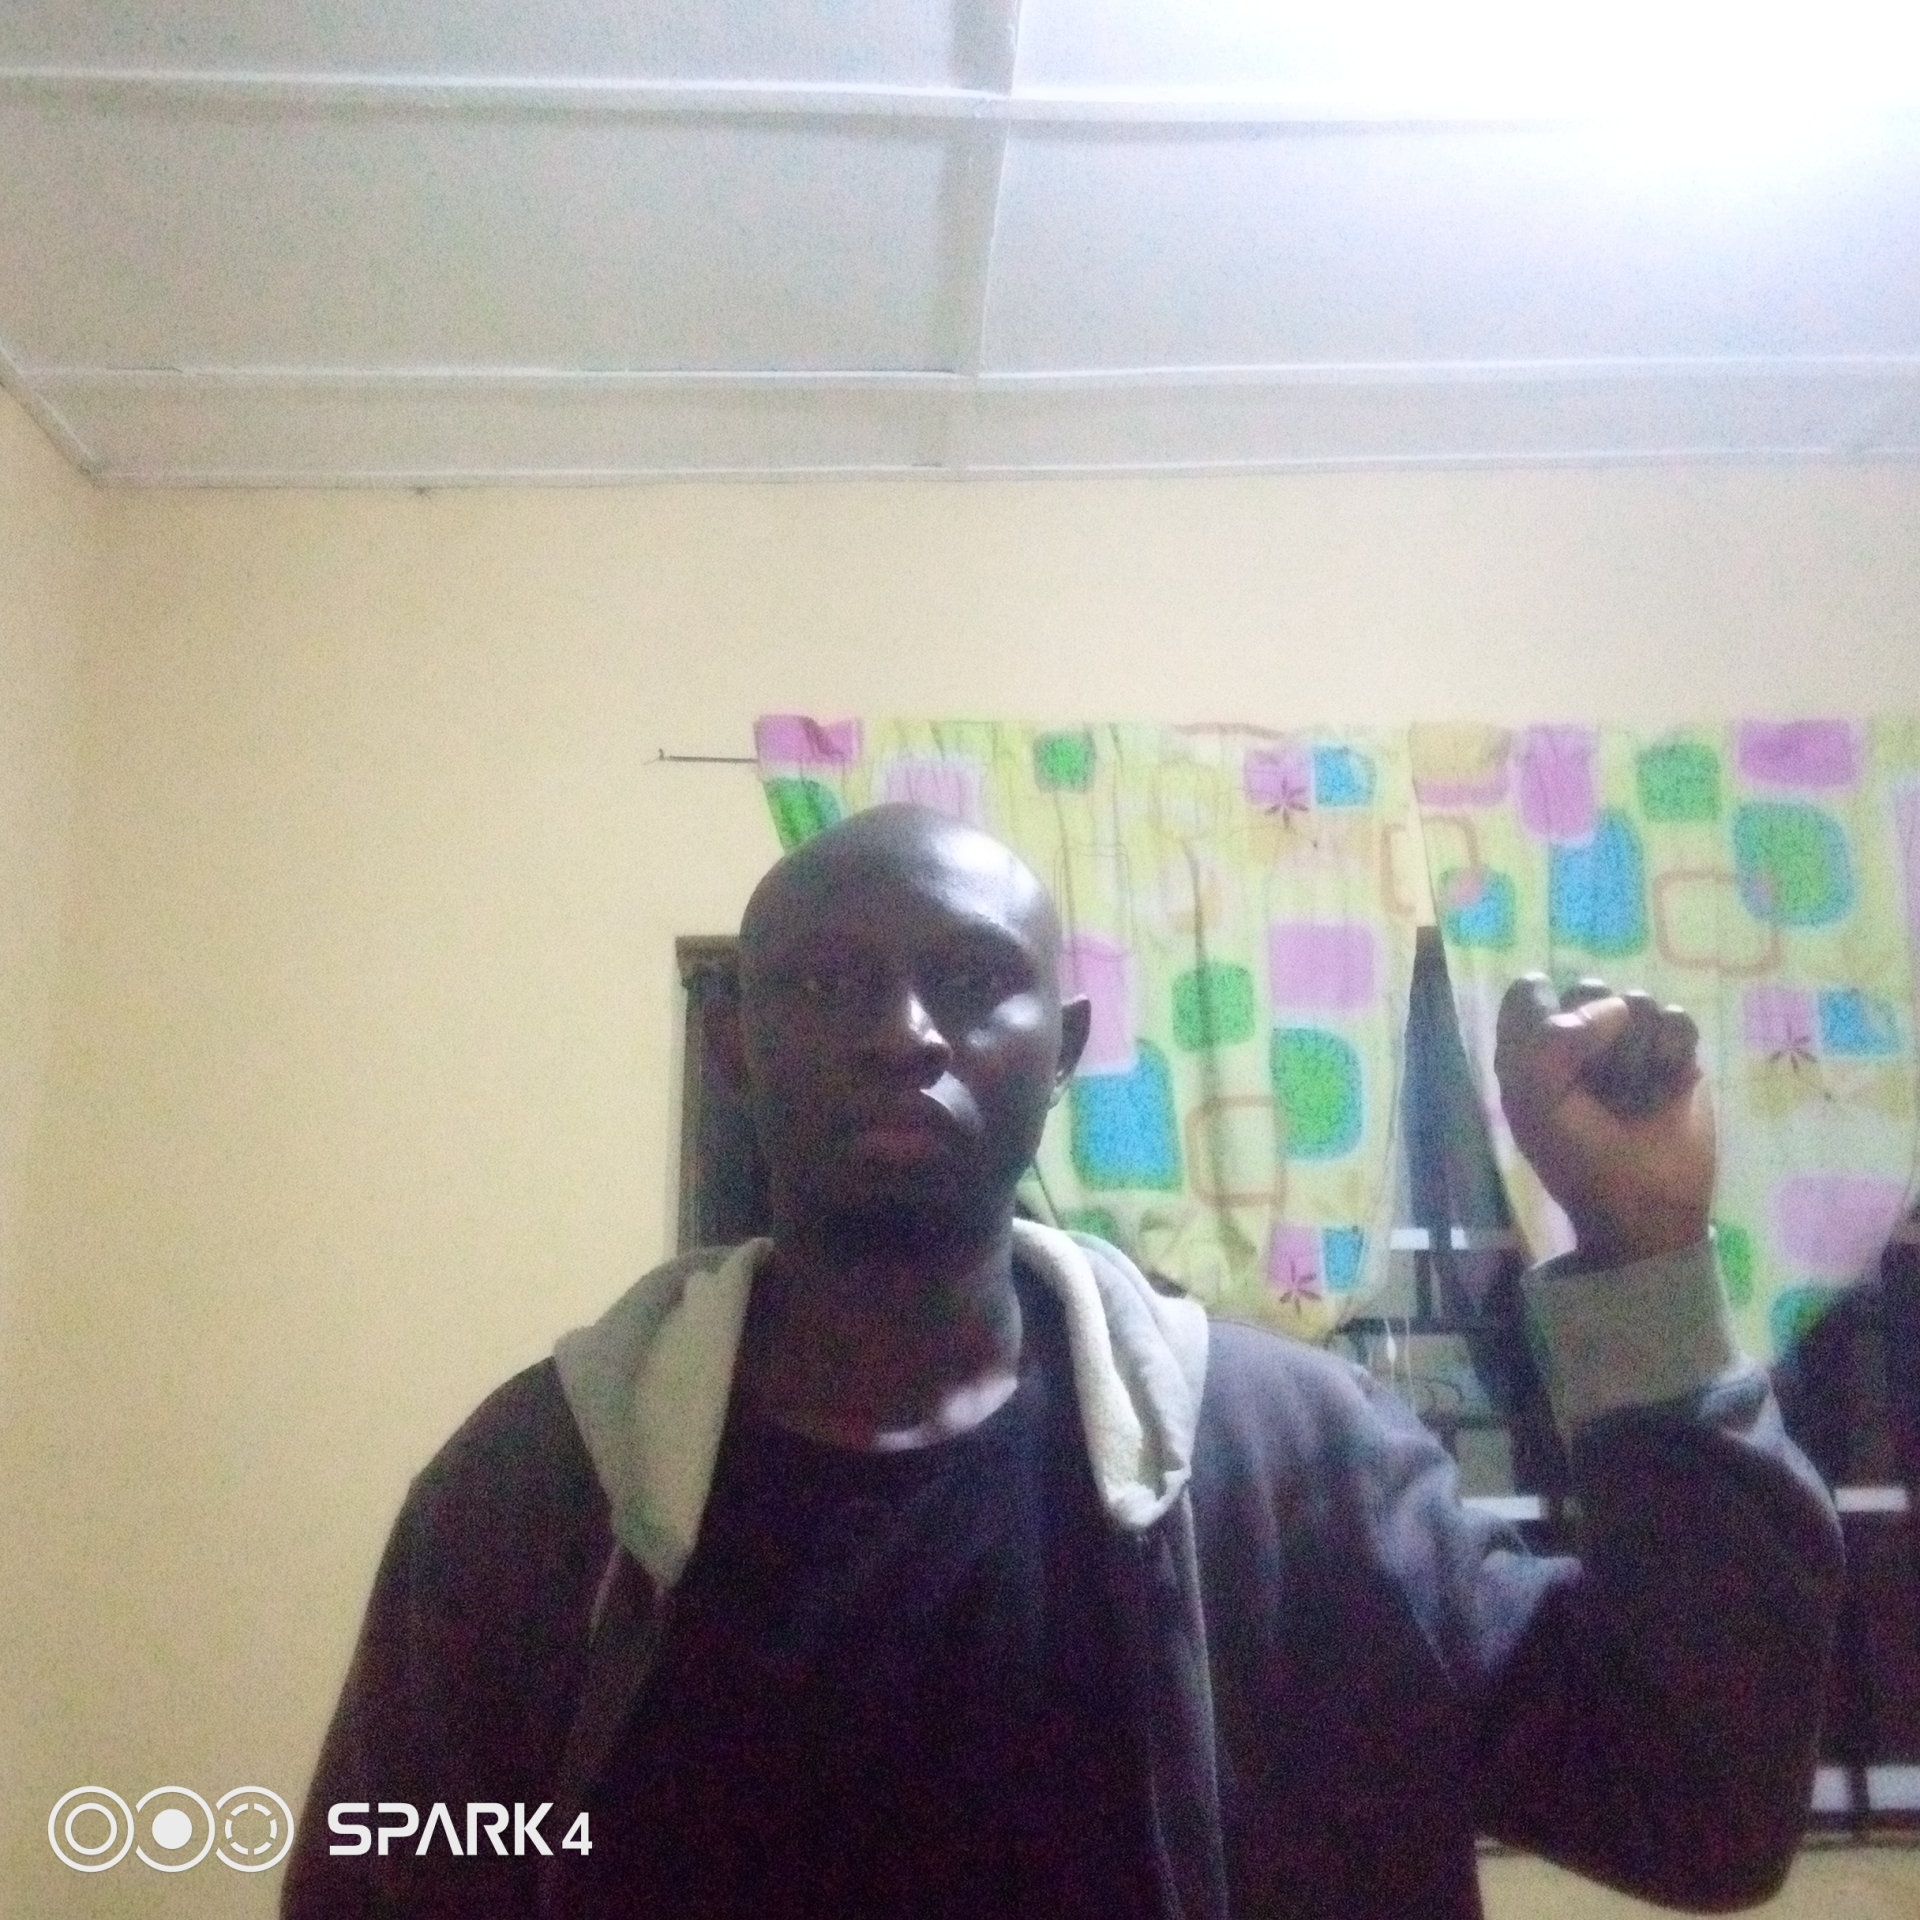
Label: noise